九年级 · 解析几何
(本小题 8.0 分)

已知 $\odot O$ 的半径为 $5 \mathrm{~cm}$, 点 $O$ 到直线 $l$ 的距离 $O P$ 为 $7 \mathrm{~cm}$, 如图所示.

(1)怎样平移直线 $l$, 才能使 $l$ 与 $\odot O$ 相切?

(2)要使直线 $l$ 与 $\odot o$ 相交, 应把直线 $l$ 向上平移多少 $c m$ ?
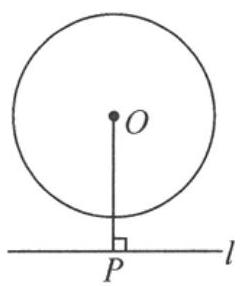
答案: 解: (1)当 $O P=5$ 时直线和圆相切,

又 $\because O P=7$,

$\therefore$ 需要平移 $7-5=2 \mathrm{~cm}$ 或 $7+5=12 \mathrm{~cm}$.

所以要把直线 $l$ 向上平移 $2 \mathrm{~cm}$ 或 $12 \mathrm{~cm}$, 才能使 $l$ 与 $\odot O$ 相切

(2) $\because \odot O$ 的半径为 $5 \mathrm{~cm}$, 要使直线与 $\odot O$ 相交,

$\therefore \therefore$ 圆心到直线的距离小于圆的半径,

应把直线 $l$ 向上平移范围应该是 $2 \mathrm{~cm}<d<12 \mathrm{~cm}$.

【解析】此题考查了直线和圆的位置关系, 注意直线和圆相切有两种情况: 圆可能在直线的上方相切, 也可能在直线的下方相切.

(1)根据直线和圆相切, 则只需满足 $O P=5$, 又此时 $O P=7$, 则需要平移 $7-5=2$ 或 $7+5=12$ 即可.

(2)根据直线和圆相交, 则圆心到直线的距离小于圆的半径, 得 $2 \mathrm{~cm}<d<12 \mathrm{~cm}$.